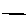
Label: line